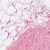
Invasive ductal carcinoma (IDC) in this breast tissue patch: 0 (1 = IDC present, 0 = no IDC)